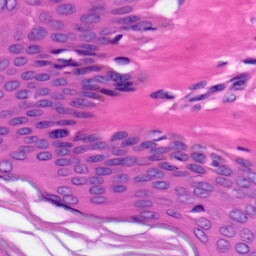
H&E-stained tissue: Skin